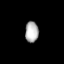
Tissue: lung
Cell type: Endothelial cells
Senescence score: 0.6311
Nuclear area (px): 276
Mean DAPI intensity: 174.207